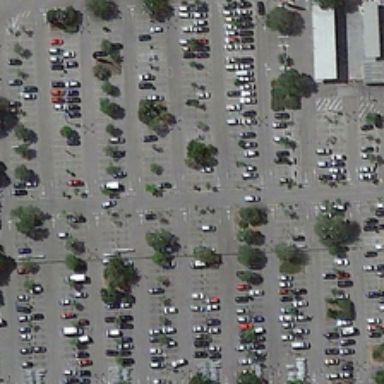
Several trees around a large parking lot .